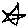
Label: star